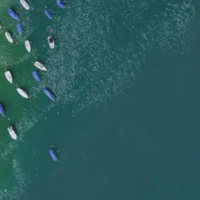
EUNIS habitat code: 14
Species observed at this site:
Corvus corone
Cygnus olor
Fulica atra
Anas platyrhynchos
Sitta europaea
Motacilla alba
Passer domesticus
Fringilla coelebs
Columba livia
Falco tinnunculus
Larus cachinnans
Delichon urbicum
Turdus merula